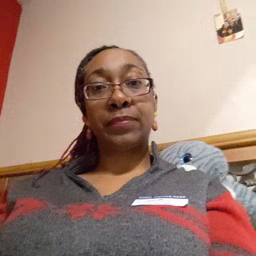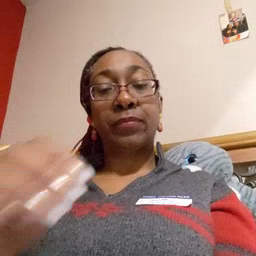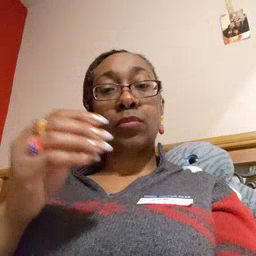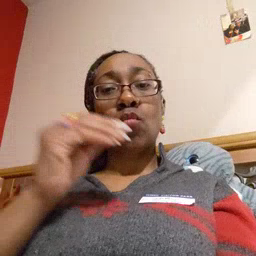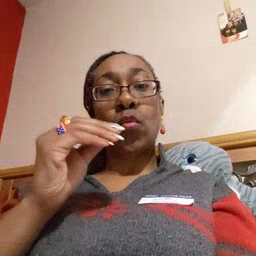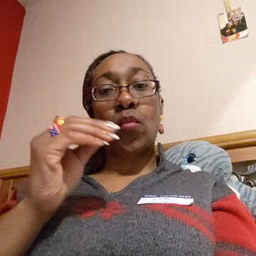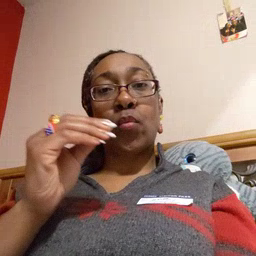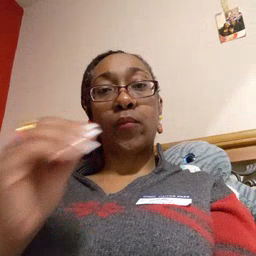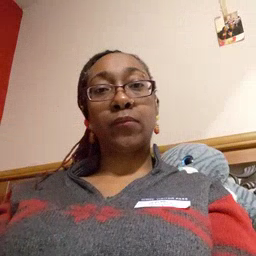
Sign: for